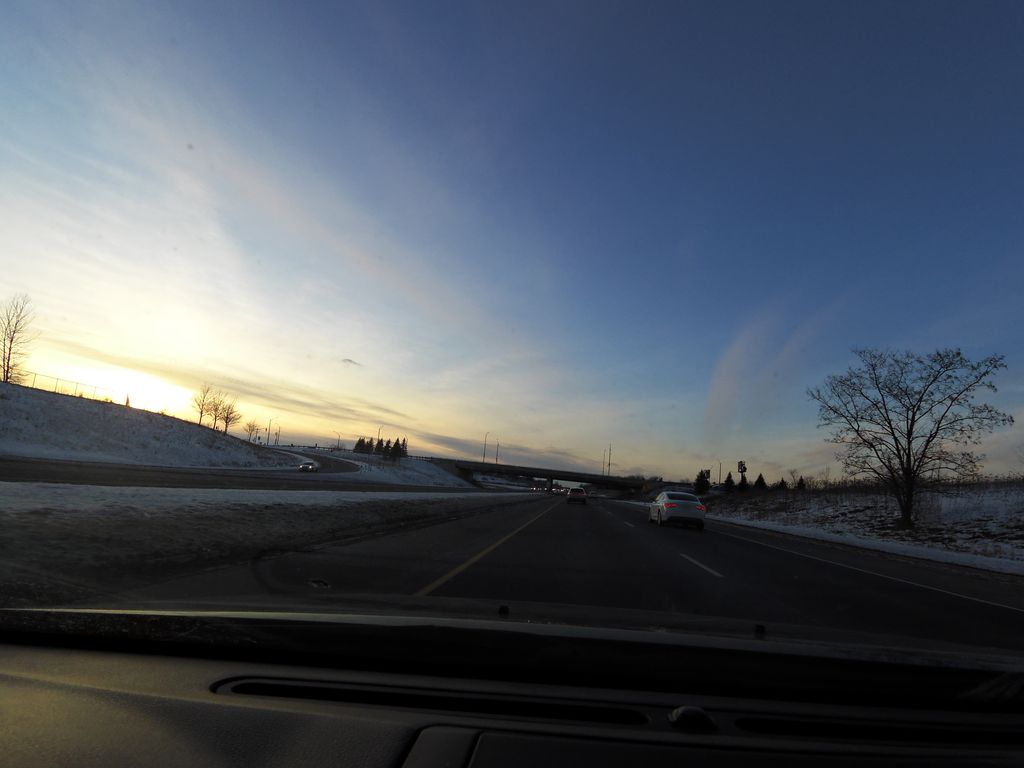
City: hamilton